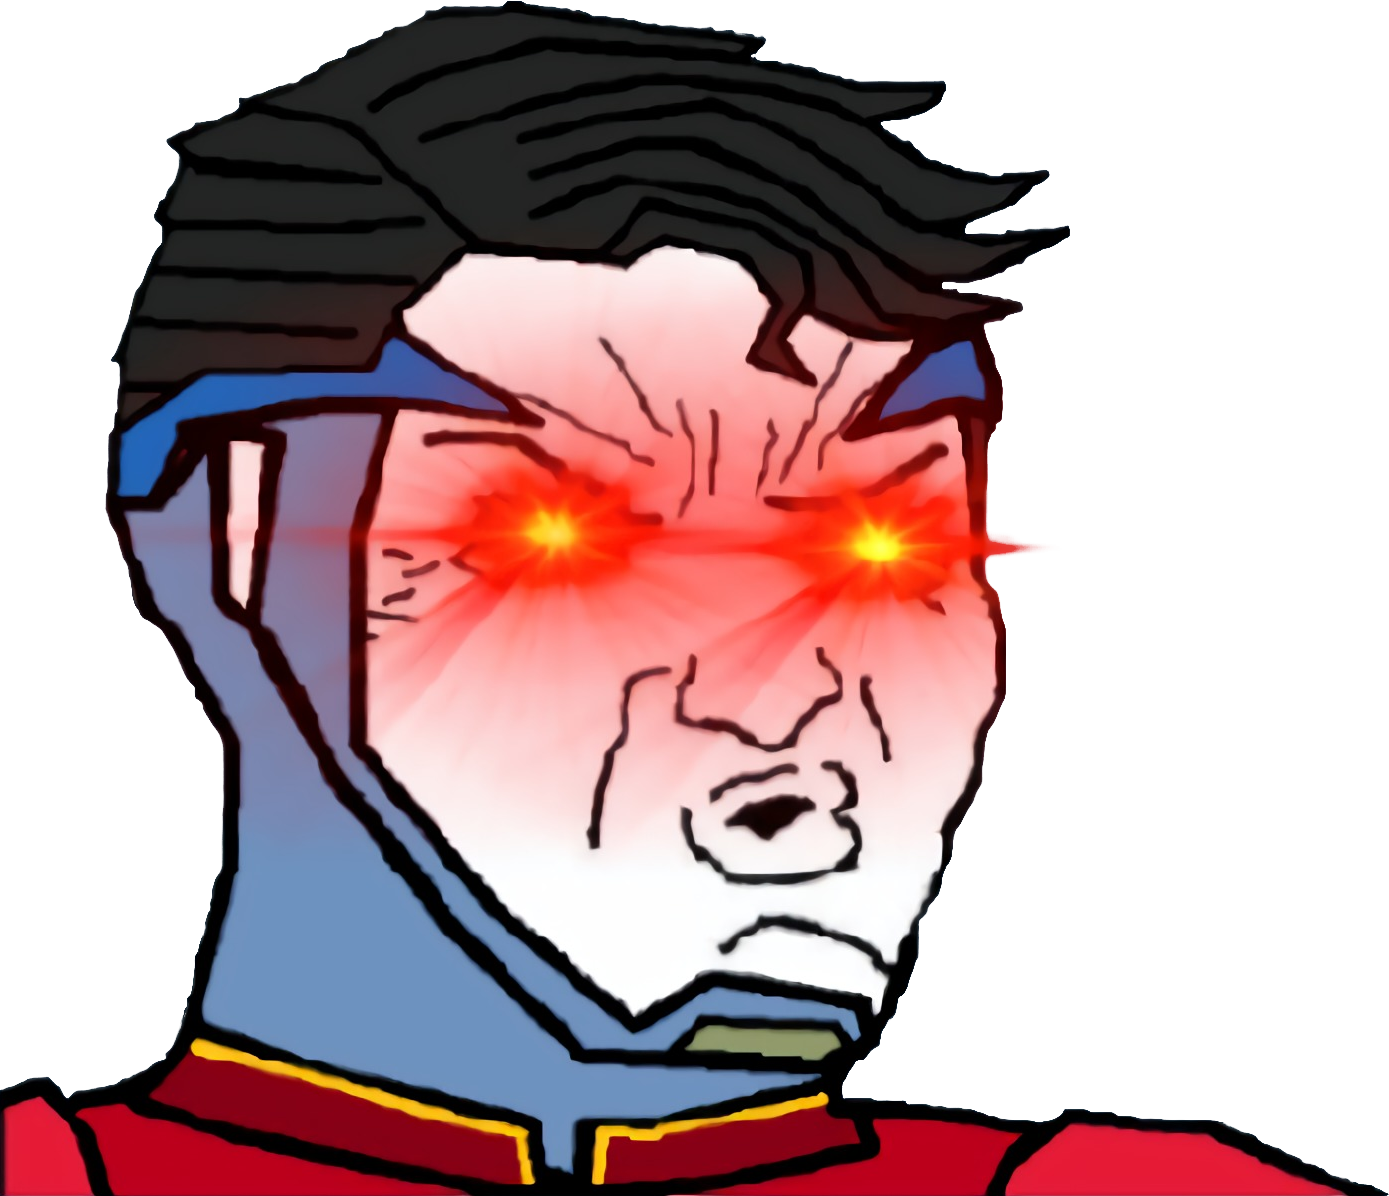
Label: 5_Hooker